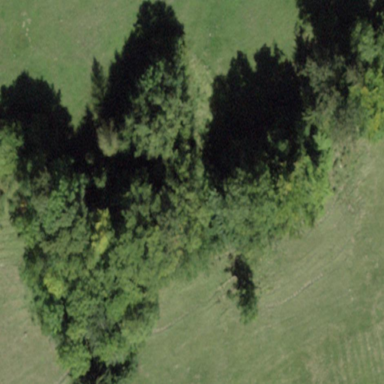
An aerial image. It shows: Forest area.